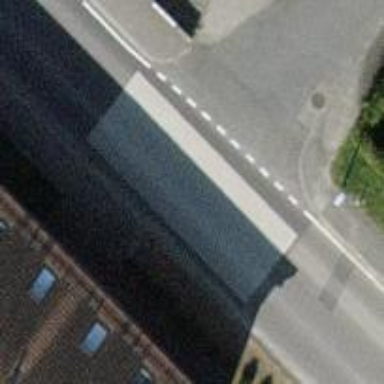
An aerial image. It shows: Secondary road.